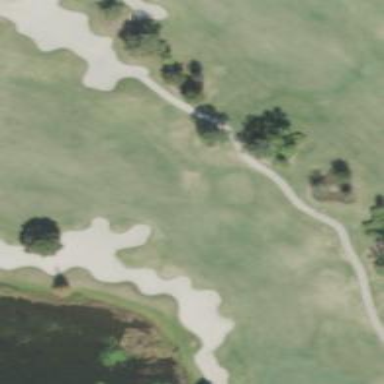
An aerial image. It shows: Golf cartpath that is also road path.